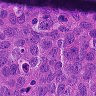
Metastatic tissue present: yes